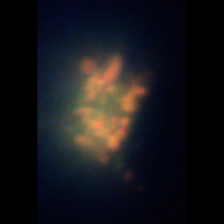
Taxon: Unknown_detritus
Group: Unknown